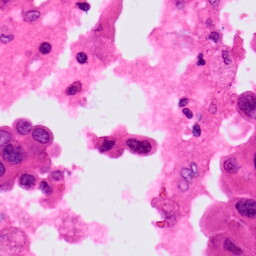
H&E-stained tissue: Lung